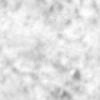
Label: no_change